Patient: sex M, age 45
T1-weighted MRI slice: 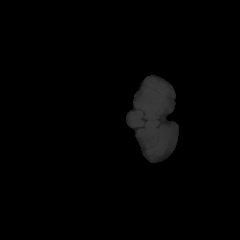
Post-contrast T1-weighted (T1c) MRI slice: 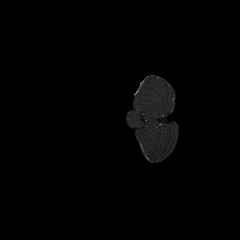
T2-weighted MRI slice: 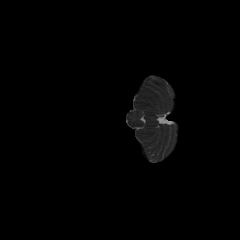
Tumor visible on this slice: no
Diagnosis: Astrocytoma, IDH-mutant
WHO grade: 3